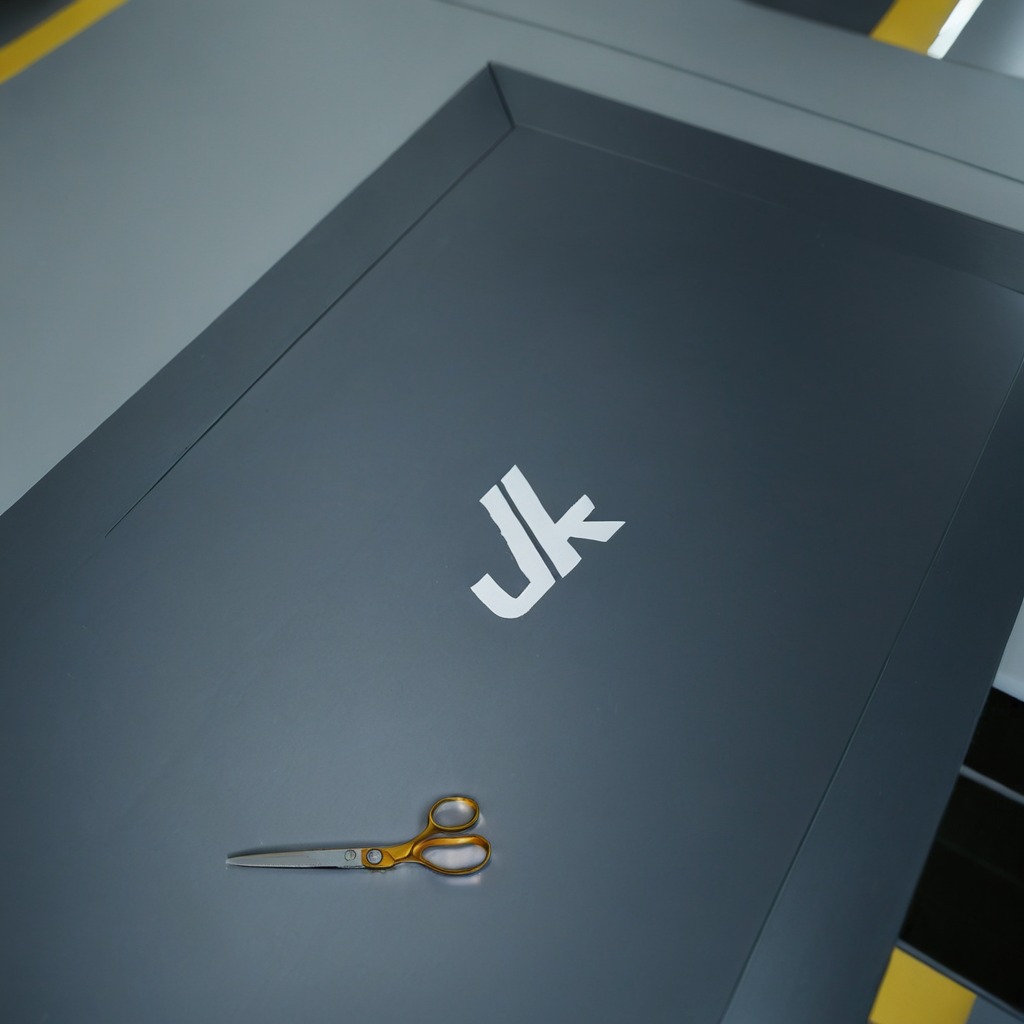
A scissor lying on a toolbox surface in an airplane hangar workshop.